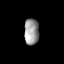
Tissue: lung
Cell type: T cells
Senescence score: 0.2144
Nuclear area (px): 373
Mean DAPI intensity: 154.668